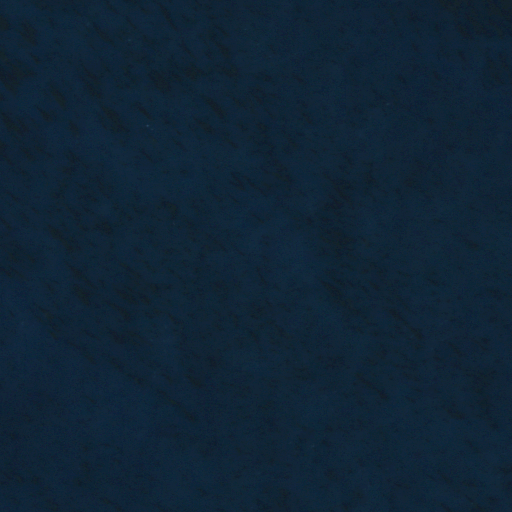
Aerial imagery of bar in California named Sur Rock containing only open water